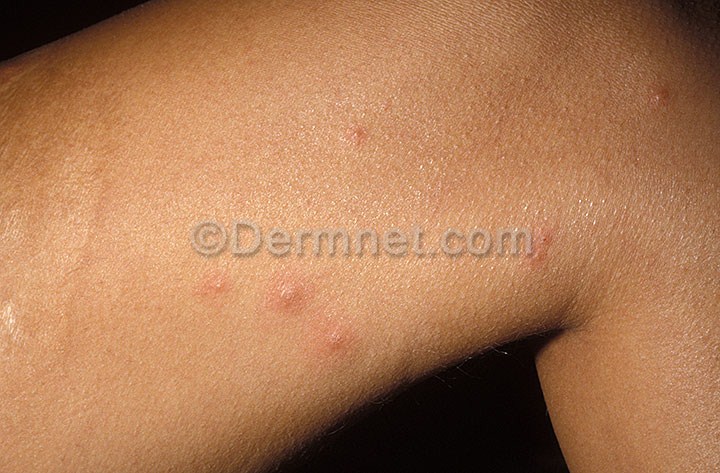
Disease: Scabies Lyme Disease and other Infestations and Bites